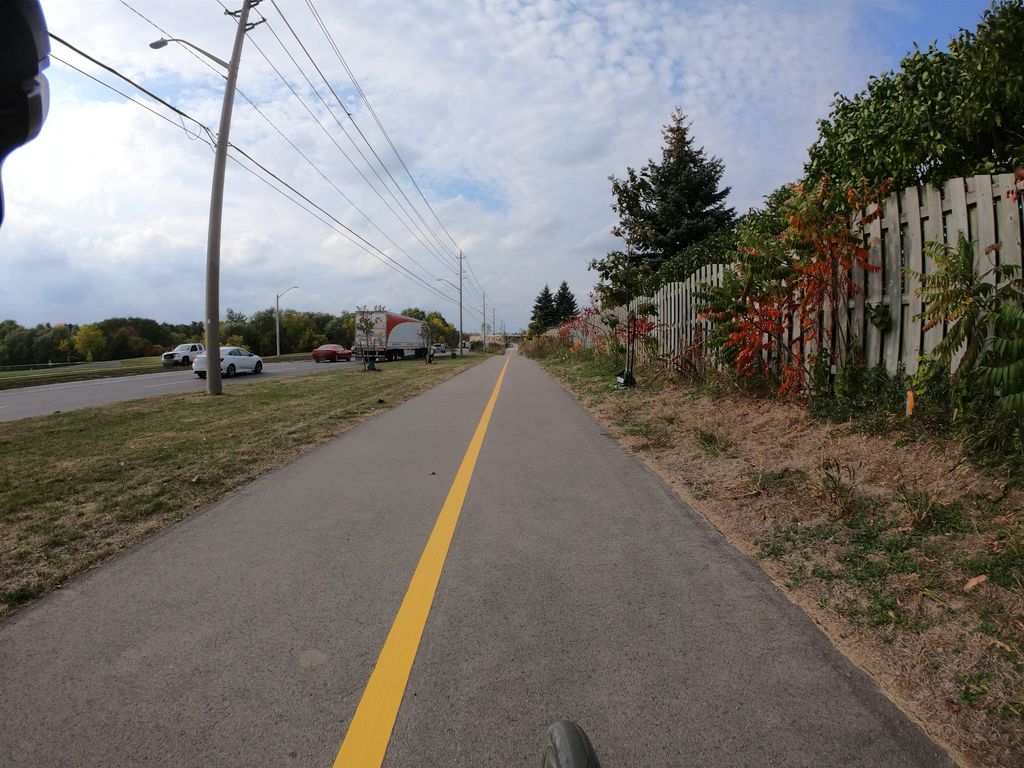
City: kitchener-waterloo